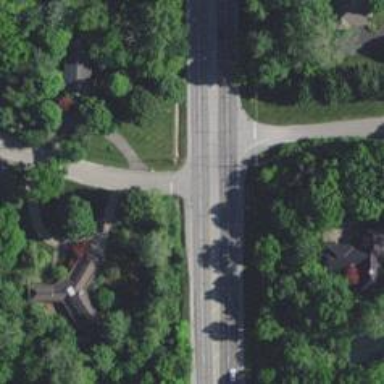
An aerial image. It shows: Primary road with asphalt surface.